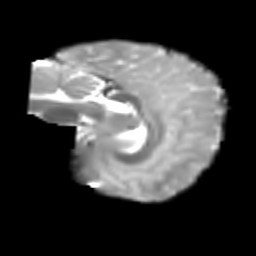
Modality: T2w
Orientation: sagittal
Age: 6
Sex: female
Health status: healthy